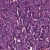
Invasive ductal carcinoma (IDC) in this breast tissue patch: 1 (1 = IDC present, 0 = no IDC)